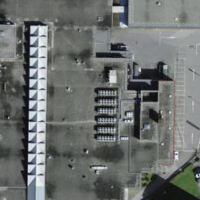
EUNIS habitat code: 54
Species observed at this site:
Clematis vitalba